Field crop: maize
Growth stage: 2
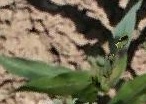
Species: maize